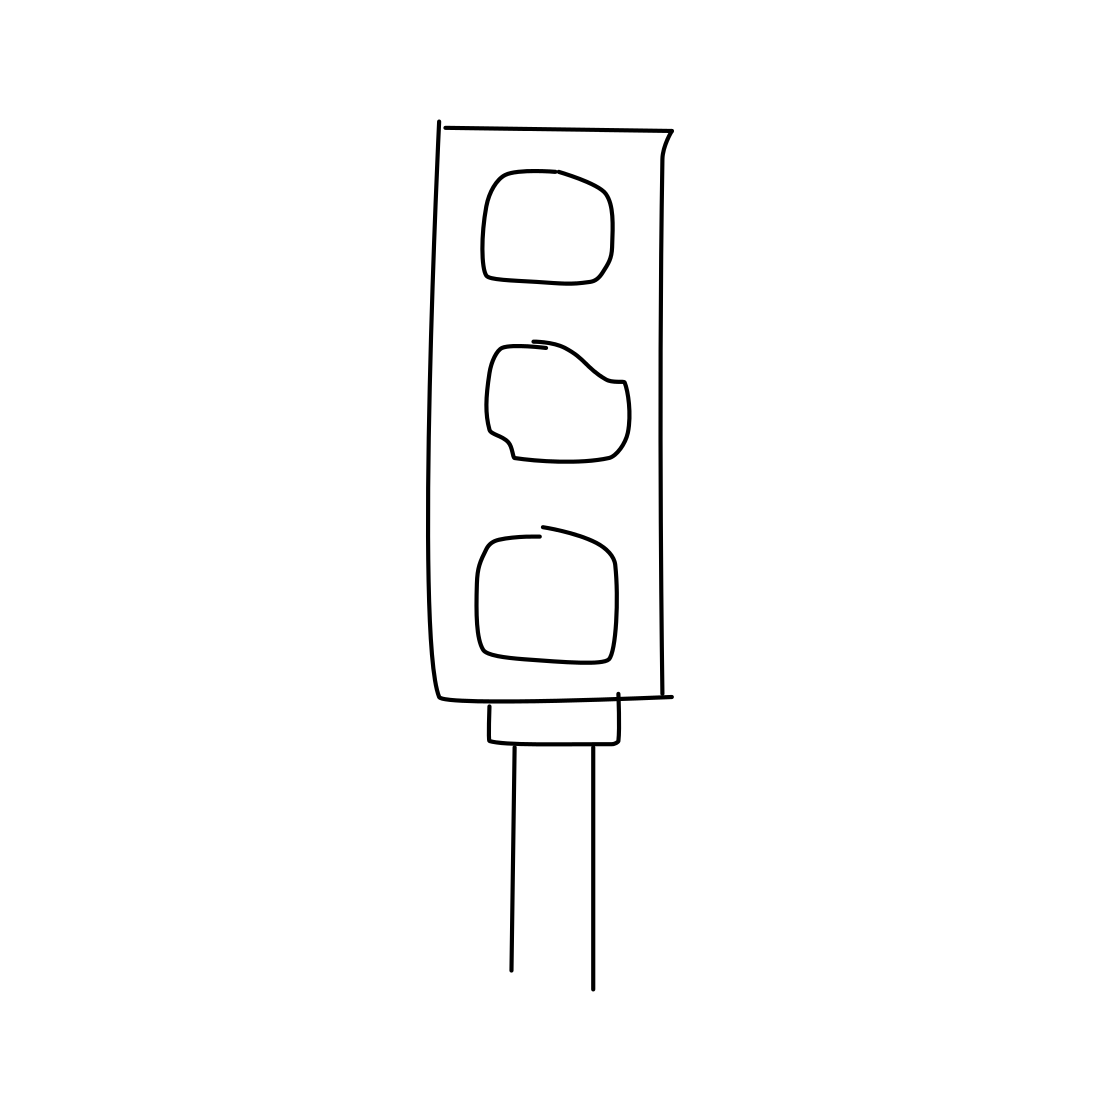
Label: traffic light